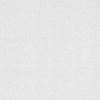
Label: dusty